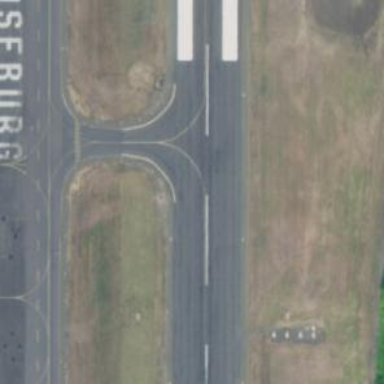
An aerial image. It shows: View of taxiway at the airport.